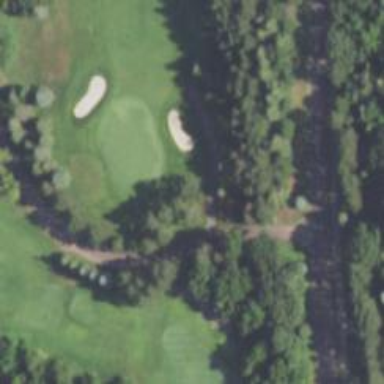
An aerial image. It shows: Service road used as golf cart path.